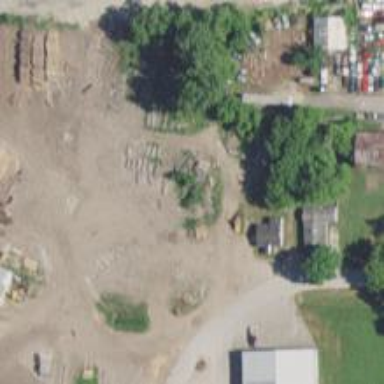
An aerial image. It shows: Sawmill craft.